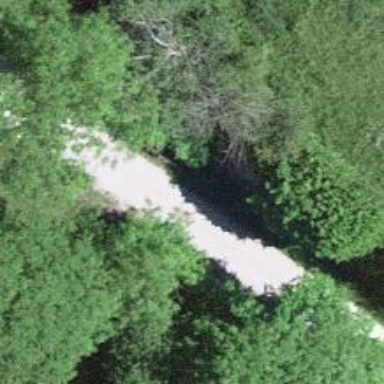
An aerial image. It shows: Gravel service road on bridge.